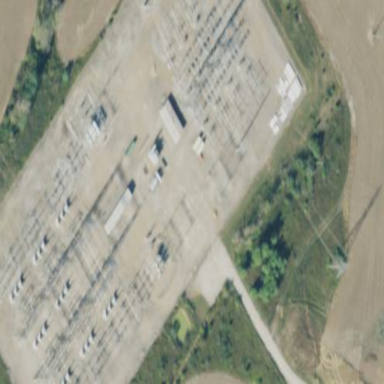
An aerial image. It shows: Fence surrounds transmission level power substation.